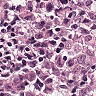
Metastatic tissue present: yes